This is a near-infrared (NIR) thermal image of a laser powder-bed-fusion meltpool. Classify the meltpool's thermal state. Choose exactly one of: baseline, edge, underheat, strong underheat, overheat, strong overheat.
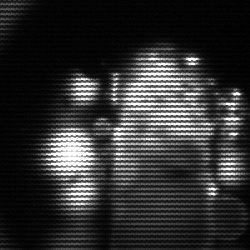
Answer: strong underheat